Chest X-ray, PA view. Patient: 22 years old, sex M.
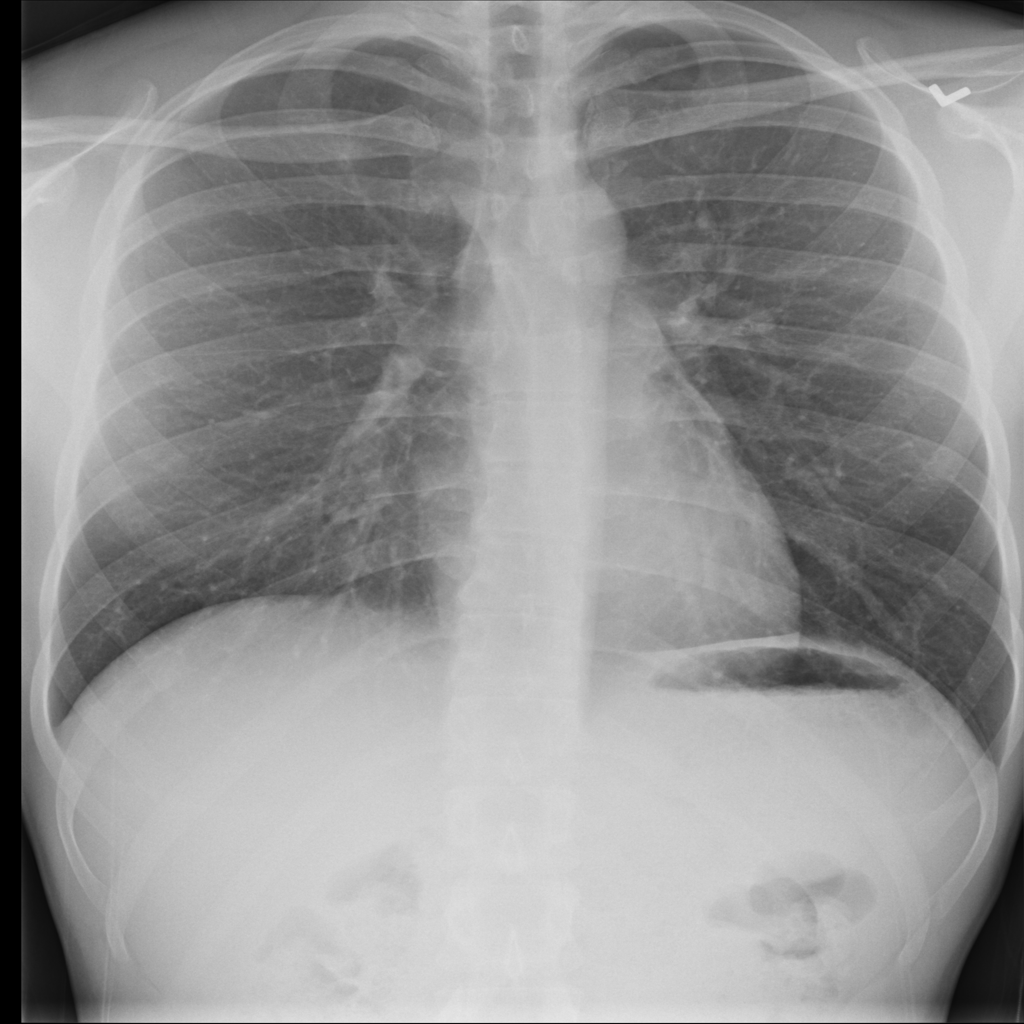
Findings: No Finding